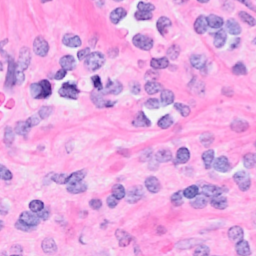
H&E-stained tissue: Breast